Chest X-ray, PA view. Patient: 58 years old, sex F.
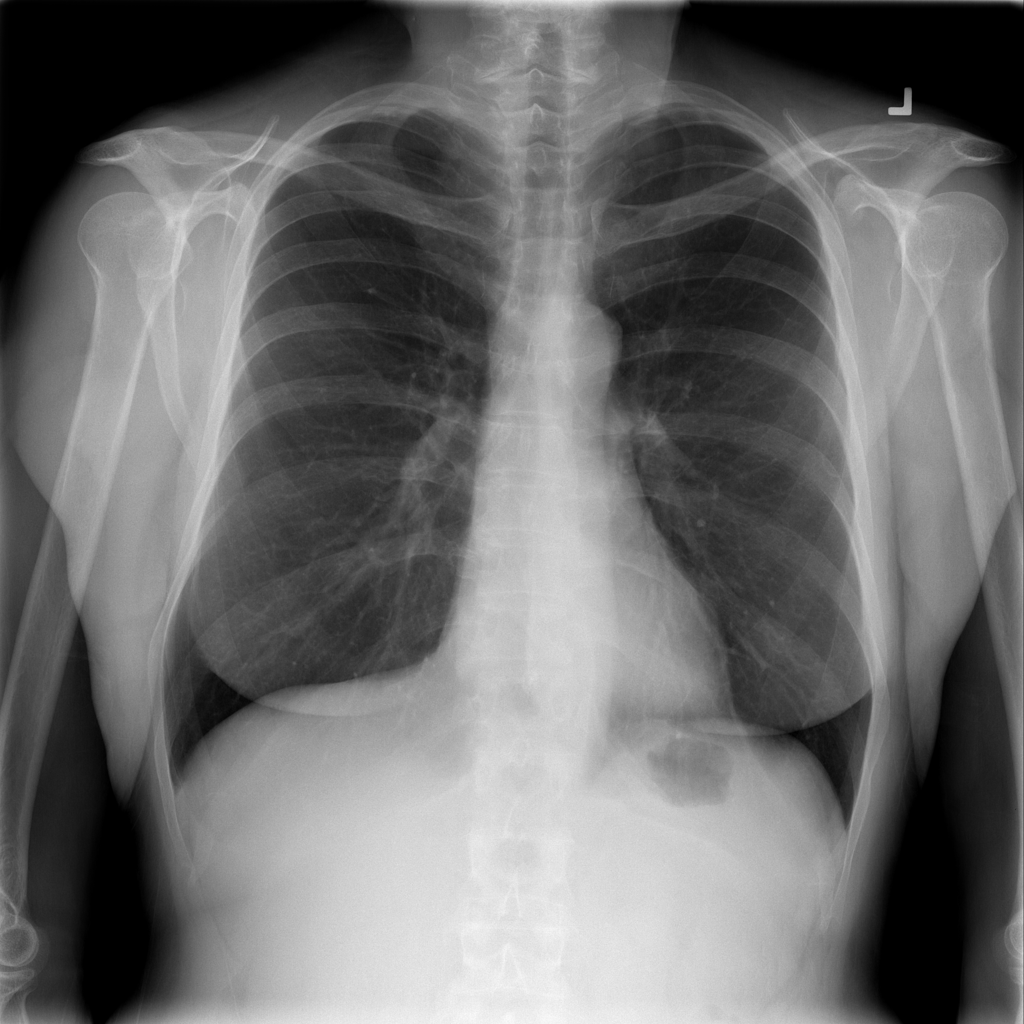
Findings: No Finding